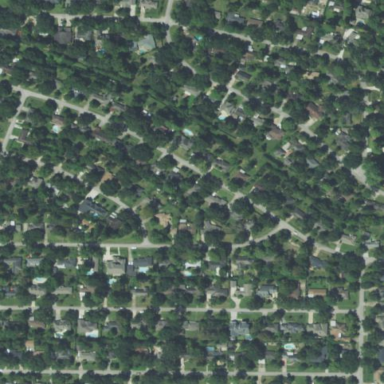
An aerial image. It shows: Single-family residential area.